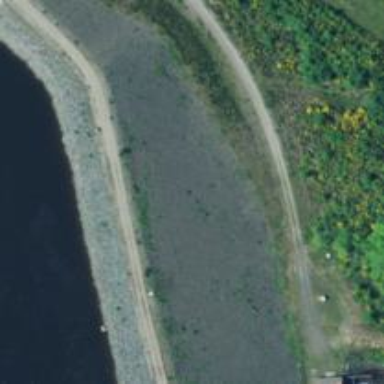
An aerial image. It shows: Dam across waterway.